Question: I just post a mathematic question at math.stackexchange, but I'll ask people here for a programmatically recursive algorithm.
The problem: fill in the blank number from 1 to 9 (once and only once each blank) to finish the equation.

Additional conditions:
'''
1. Mathematic priority DOES matter.
2. All numbers (include evaluation result) should be integers.
Which mean the divide should be divisible (E.g. 9 mod 3 = 0 is OK, 8 mod 3 != 0 is not OK).
3. For those who don't know (as one in the original question), the operations in the diagram are:
+ = plus; : = divide; X = multiple; - = minus.
'''
There should be more than 1 answer. I'd like to have a recursive algorithm to find out all the solutions.
<URL>
PS: I'd like to learn about the recursive algorithm, performance improval. I was trying to solve the problem using brute force. My PC freeze for quite a while.
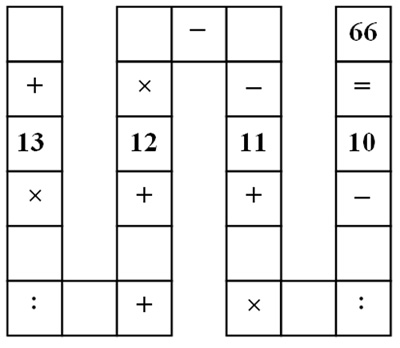
Answer: You have to find the right permuations
9! = 362880
This is not a big number and you can do your calculations the following way:
'''
isValid(elements)
//return true if and only if the permutation of elements yields the expected result
end isValid
'''
'isValid' is the validator, which checks whether a given permutation is correct.
'''
calculate(elements, depth)
//End sign
if (depth >= 9) then
//if valid, then store
if (isValid(elements)) then
store(elements)
end if
return
end if
//iterate elements
for element = 1 to 9
//exclude elements already in the set
if (not contains(elements, element)) then
calculate(union(elements, element), depth + 1)
end if
end for
end calculate
'''
Call 'calculate' as follows:
'''
calculate(emptySet, 1)
'''